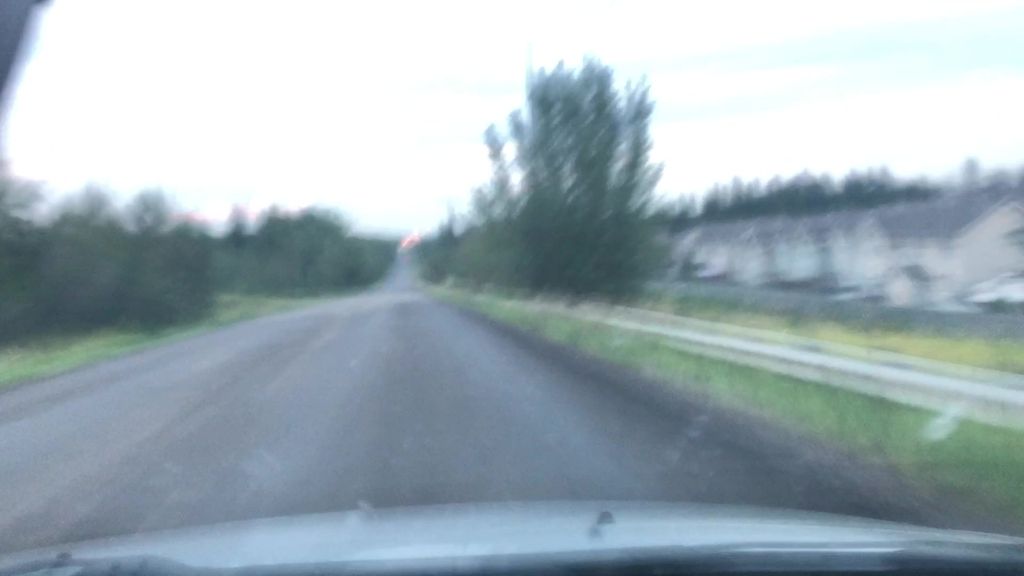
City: edmonton